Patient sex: M
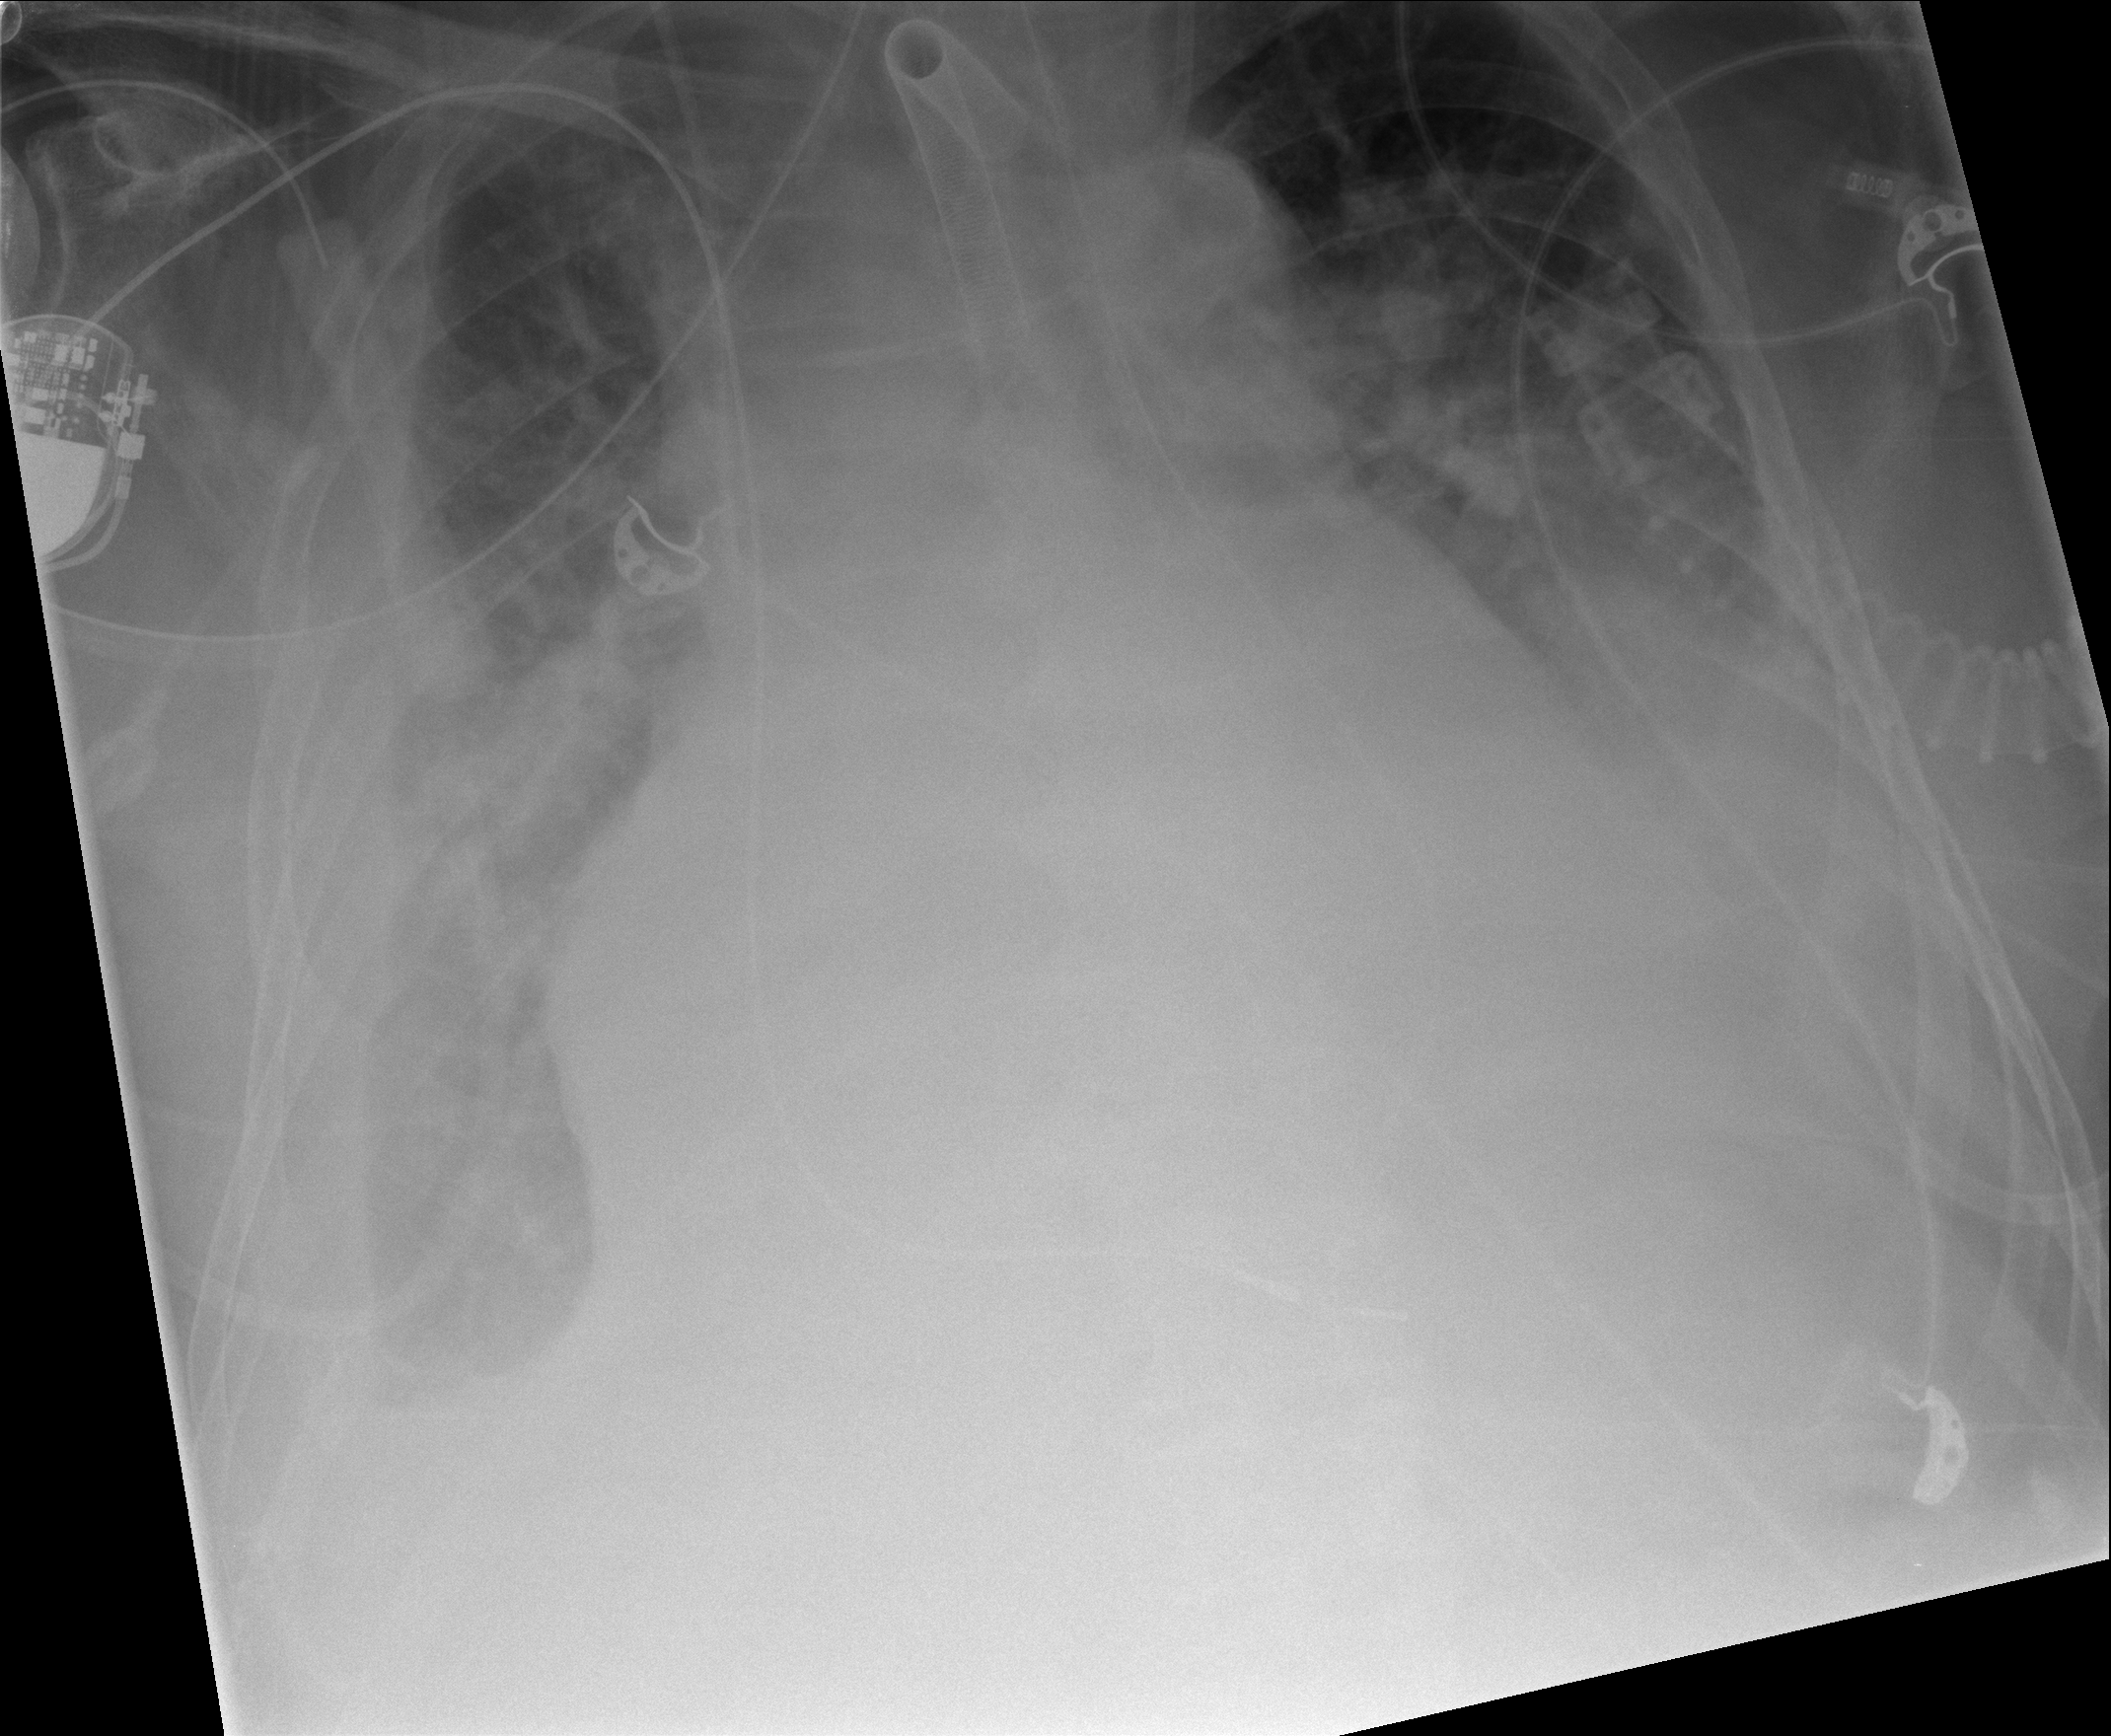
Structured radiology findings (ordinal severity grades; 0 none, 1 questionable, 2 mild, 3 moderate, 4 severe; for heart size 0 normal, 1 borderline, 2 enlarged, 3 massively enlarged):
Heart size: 3
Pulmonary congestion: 2
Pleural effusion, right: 2
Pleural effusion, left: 3
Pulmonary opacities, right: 2
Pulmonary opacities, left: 2
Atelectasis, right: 2
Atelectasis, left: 2